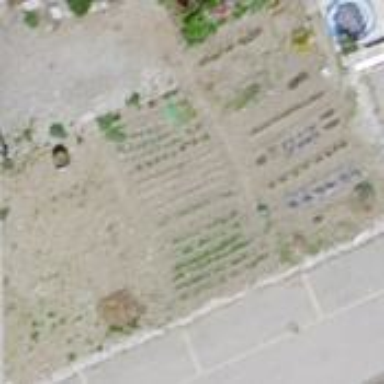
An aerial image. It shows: Garden area designated for leisure land.